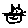
Label: cat